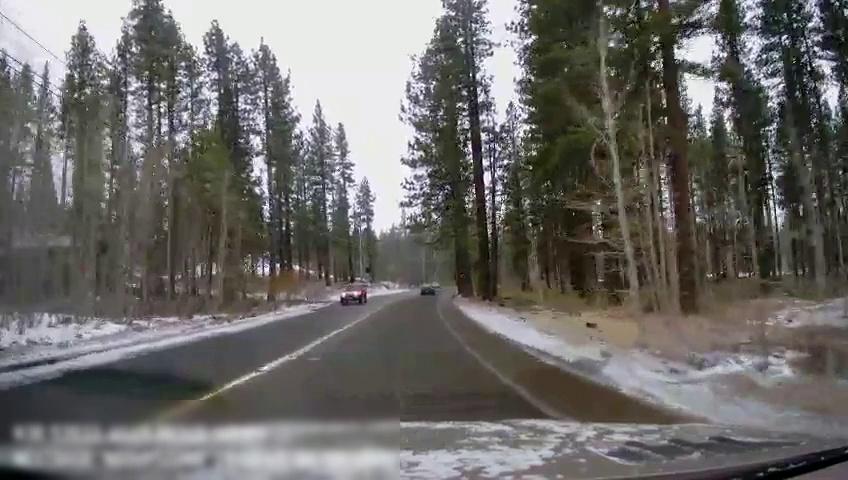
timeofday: Day
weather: Snowy
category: Drivable Space
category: Vehicles | SUV
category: Vehicles | SUV
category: Lanes | Current Lane
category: Lanes | Current Lane